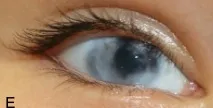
Pre- and postoperative stages of penetrating keratoplasty (PK) of the presenting case. After 3 years, both eyes (E, F) showed a clear corneal transplant in the center.
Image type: medical_photograph (oral_photograph)